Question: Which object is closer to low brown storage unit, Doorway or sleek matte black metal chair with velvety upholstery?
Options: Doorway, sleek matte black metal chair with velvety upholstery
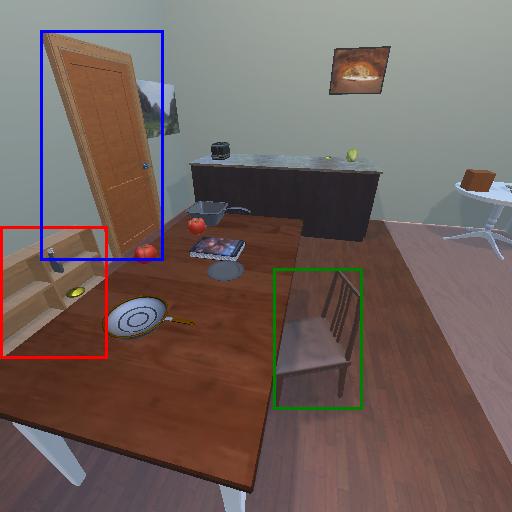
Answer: Doorway